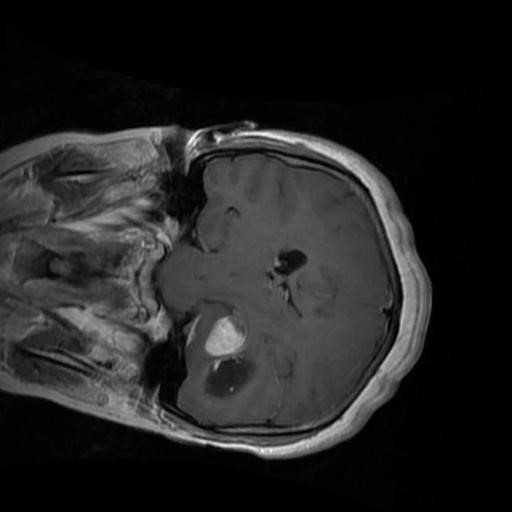
Label: brain_menin